Question: I have a "Sheet1" that looks like this:

My exemplatory data has 73 rows. Now, I want to filter this data set based on some columns and copy the filtered data set to another sheet "Sheet2". Using the code from this <URL>, I came up with the following code:
'''
Option Explicit
'Filter input sheet (Sheet1) and copy filtered sheet to new sheet
Sub FilterAndCopySheet1()
'https://stackoverflow.com/questions/<PHONE>/vba-for-filtering-columns
Dim LastRow As Long
Sheets("Sheet2").UsedRange.Offset(0).ClearContents
With Worksheets("Sheet1")
.AutoFilterMode = False
With Worksheets("Sheet1").Range("A1").CurrentRegion
.AutoFilter
'Array filter from NameList
.AutoFilter field:=2, Criteria1:="USD", Operator:=xlFilterValues
.AutoFilter field:=4, Criteria1:="OCR", Operator:=xlFilterValues
.AutoFilter field:=5, Criteria1:="Europe", Operator:=xlFilterValues
.AutoFilter field:=7, Criteria1:="Finance", Operator:=xlFilterValues
LastRow = .Range("A" & .Rows.Count).End(xlUp).Row
.Range("A1:A" & LastRow).SpecialCells(xlCellTypeVisible).EntireRow.Copy _
Destination:=Sheets("Sheet2").Range("A1")
End With
.AutoFilterMode = False
End With
End Sub
'''
The code works just fine. The only problem is that the file size increases from roughly 25Kb to 25MB. Of course, this slows everything down.
So my questions are: Why does this code result in such an increase? Is my code not efficient? Or is it an inherent problem of the auto-filter method? If so, what would alternatives be?
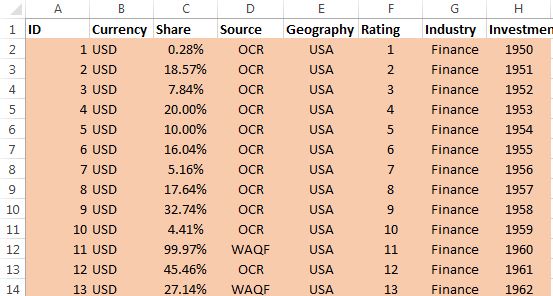
Answer: Playing around with it a little bit longer and having read about formats going crazy in Excel, I found out that these lines of code at the end of the sub solve the problem:
'''
With Sheets("Sheets2")
LastRow = .Range("A" & .Rows.Count).End(xlUp).Row
.Range(.Cells(LastRow + 1, 1), .Cells(.Rows.Count, .Columns.Count)).Clear
.Range(.Cells(1, 9), .Cells(.Rows.Count, .Columns.Count)).Clear
End With
'''
Still, it would be interesting where the original code adds so much unwanted formatting that the sample size explodes.